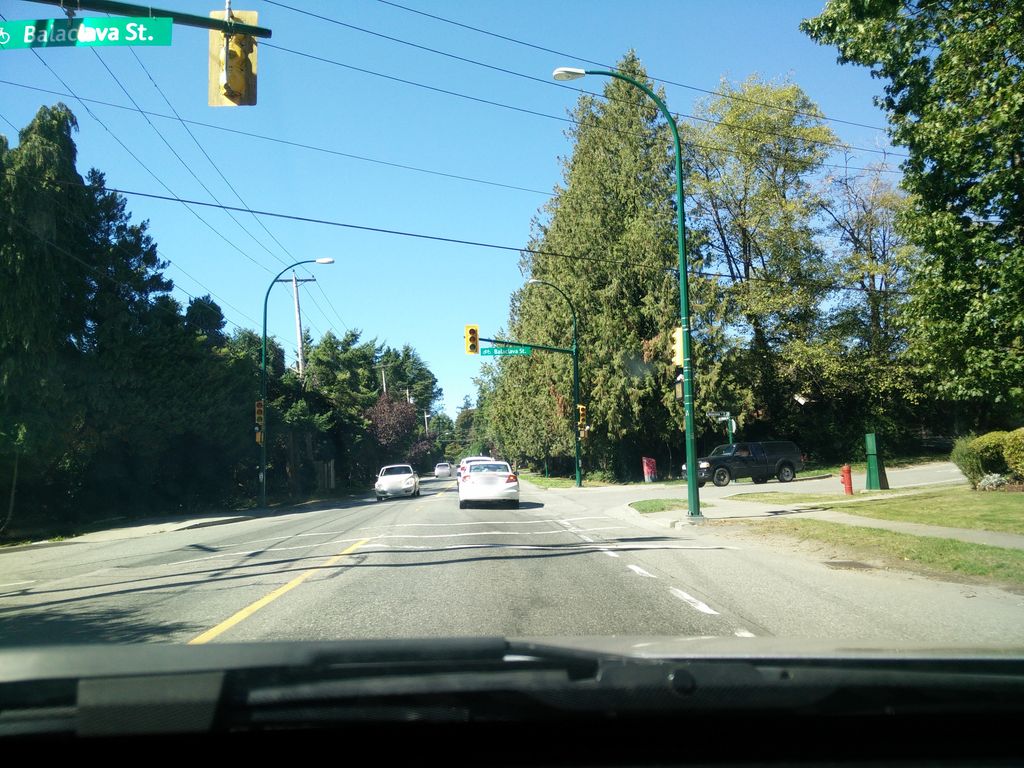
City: vancouver